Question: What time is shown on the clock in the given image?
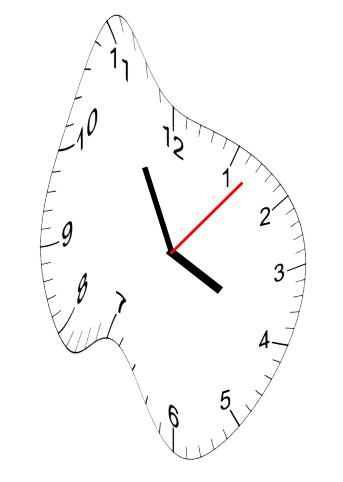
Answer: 03:55:07